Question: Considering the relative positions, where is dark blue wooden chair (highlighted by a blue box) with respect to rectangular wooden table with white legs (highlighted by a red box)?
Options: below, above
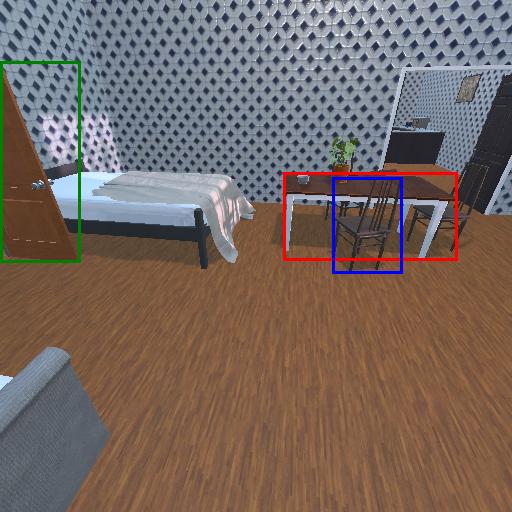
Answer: below